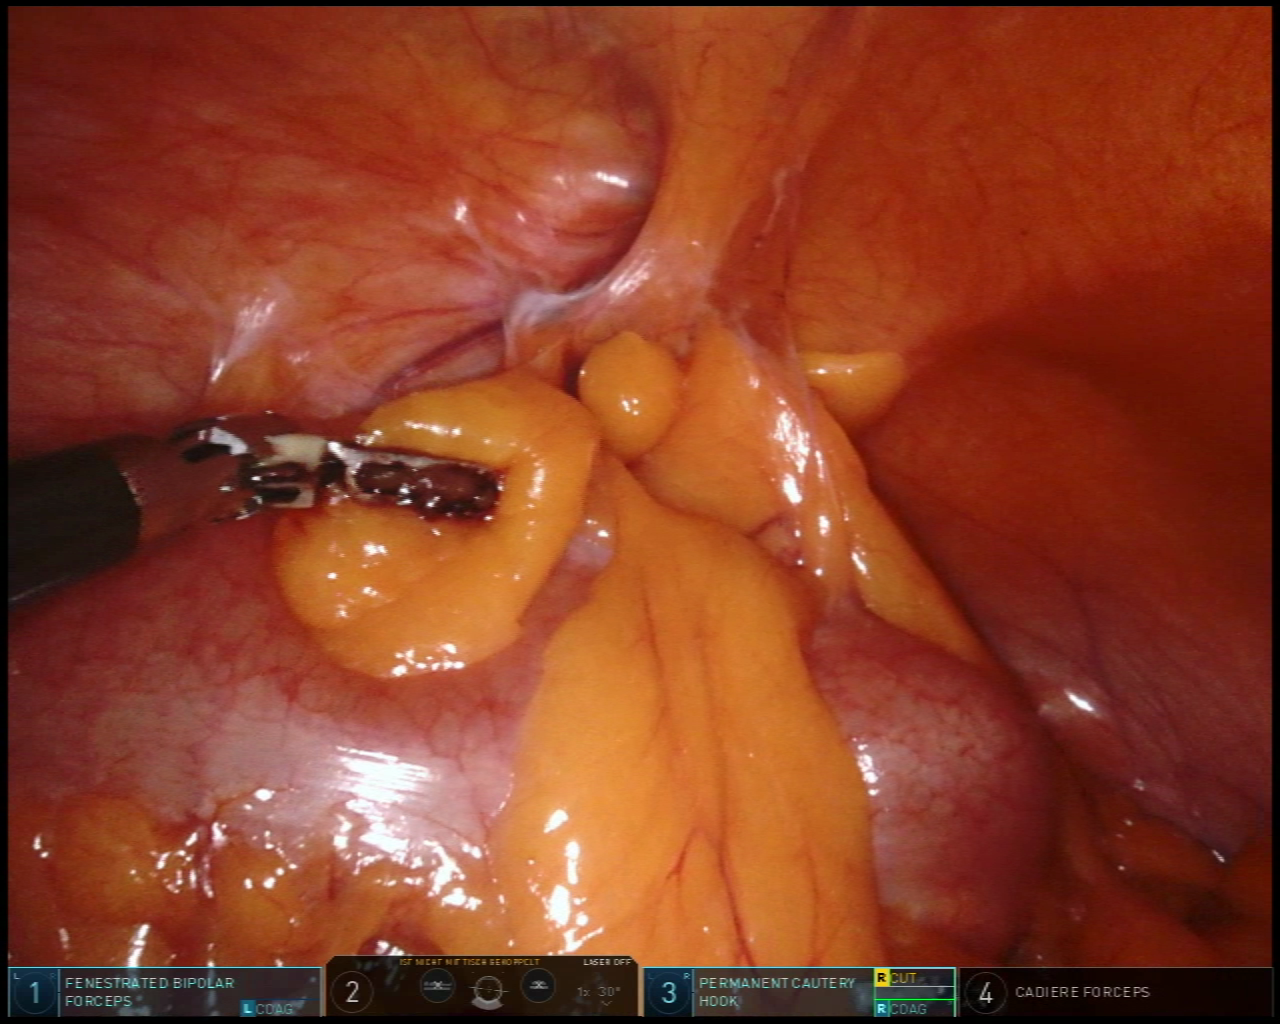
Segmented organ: colon
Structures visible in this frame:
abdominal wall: yes
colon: yes
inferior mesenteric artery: no
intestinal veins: no
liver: no
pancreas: no
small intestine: no
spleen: no
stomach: no
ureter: no
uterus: no
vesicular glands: no